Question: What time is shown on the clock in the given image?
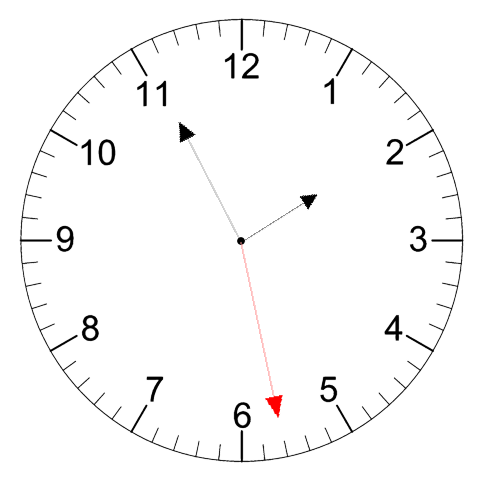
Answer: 01:55:28